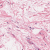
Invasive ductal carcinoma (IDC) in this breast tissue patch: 0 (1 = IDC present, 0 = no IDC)